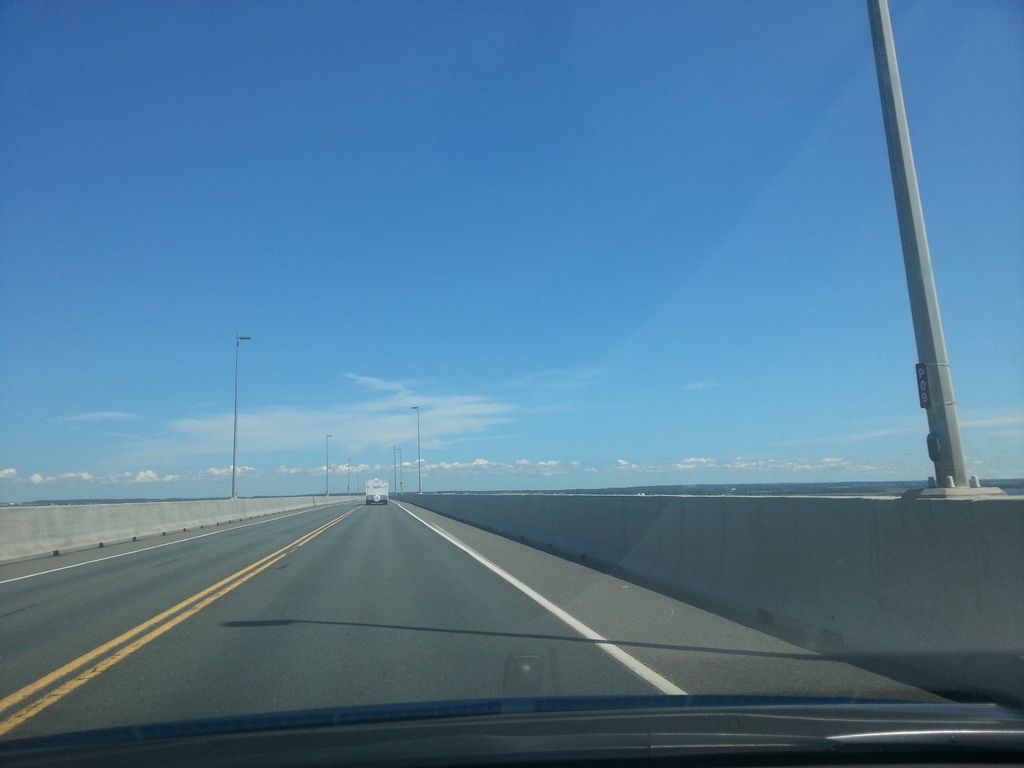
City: charlottetown